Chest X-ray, PA view. Patient: 20 years old, sex F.
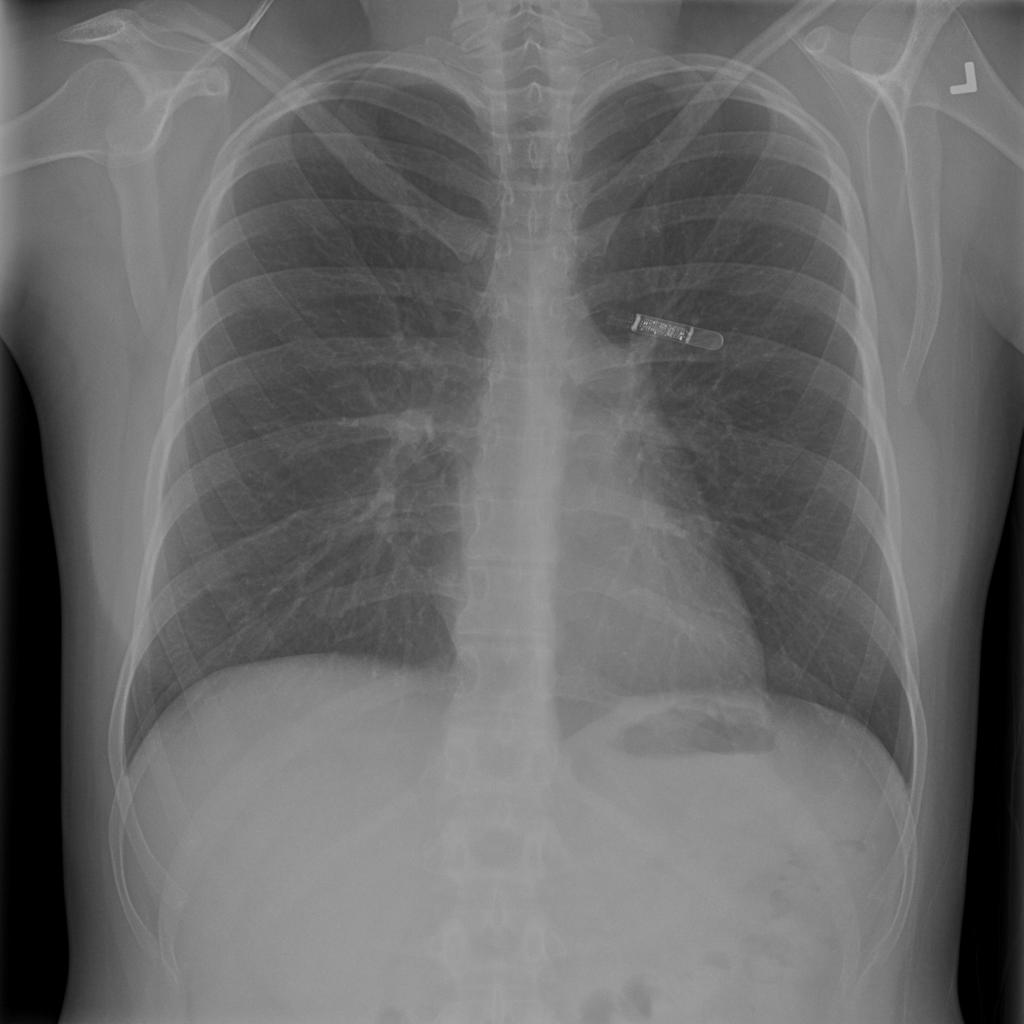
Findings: No Finding